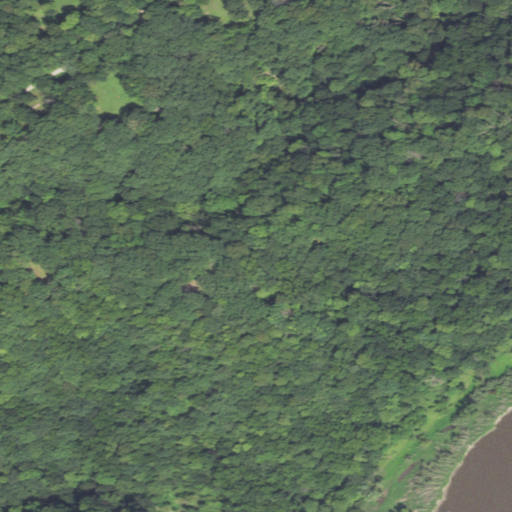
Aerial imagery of ridge(s) in Iowa named Buffalo Ridge containing deciduous forest, herbaceous wetlands, open water, and woody wetlands